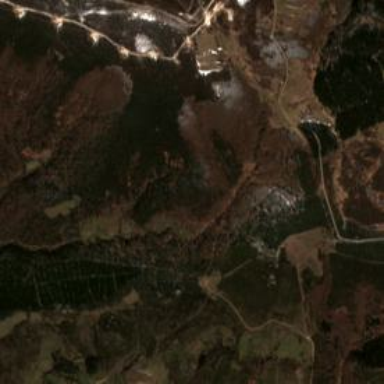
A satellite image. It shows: Deciduous forest area.